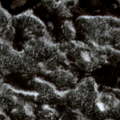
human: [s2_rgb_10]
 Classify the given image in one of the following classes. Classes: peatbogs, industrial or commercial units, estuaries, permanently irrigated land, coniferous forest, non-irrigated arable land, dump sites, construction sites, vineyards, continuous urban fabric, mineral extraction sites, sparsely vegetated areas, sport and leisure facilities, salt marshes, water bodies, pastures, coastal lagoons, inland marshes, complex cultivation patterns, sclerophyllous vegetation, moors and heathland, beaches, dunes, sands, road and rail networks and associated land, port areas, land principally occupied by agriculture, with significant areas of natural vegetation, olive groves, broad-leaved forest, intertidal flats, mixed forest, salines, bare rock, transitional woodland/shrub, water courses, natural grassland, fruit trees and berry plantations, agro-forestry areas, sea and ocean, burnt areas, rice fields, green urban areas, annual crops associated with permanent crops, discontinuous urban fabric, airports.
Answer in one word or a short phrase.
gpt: coniferous forest, mixed forest, peatbogs, water bodies